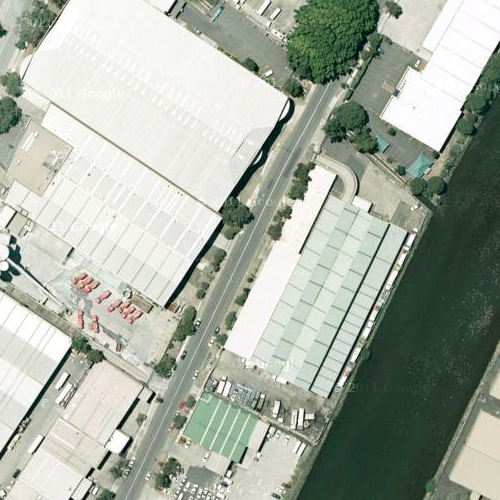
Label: sydney